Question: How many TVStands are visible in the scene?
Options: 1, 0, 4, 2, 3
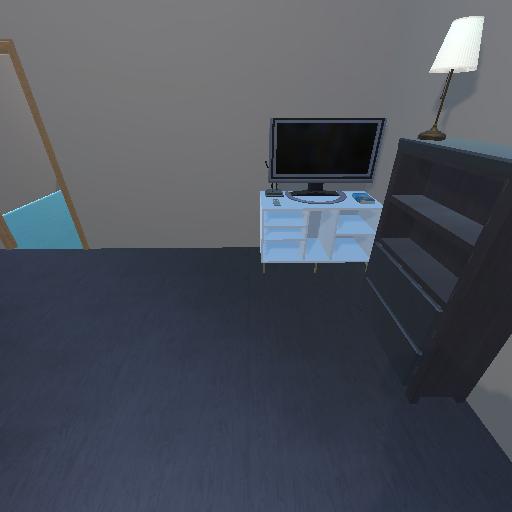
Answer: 1